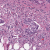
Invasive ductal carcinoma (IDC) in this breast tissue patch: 1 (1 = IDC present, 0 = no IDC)